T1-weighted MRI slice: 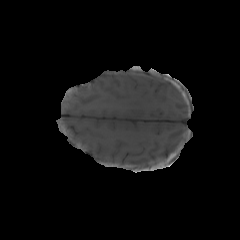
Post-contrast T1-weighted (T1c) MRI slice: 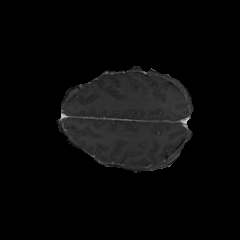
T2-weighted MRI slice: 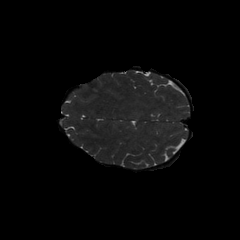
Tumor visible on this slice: no